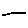
Label: line